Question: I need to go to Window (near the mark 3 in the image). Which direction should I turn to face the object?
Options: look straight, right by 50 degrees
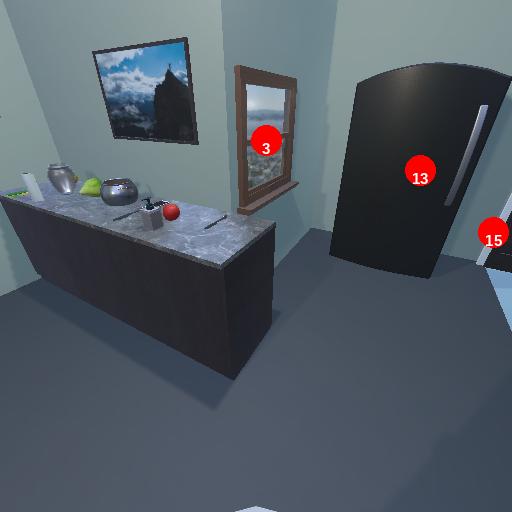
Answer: look straight